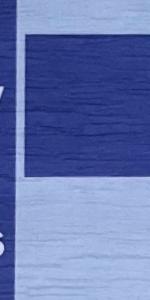
Label: Empty